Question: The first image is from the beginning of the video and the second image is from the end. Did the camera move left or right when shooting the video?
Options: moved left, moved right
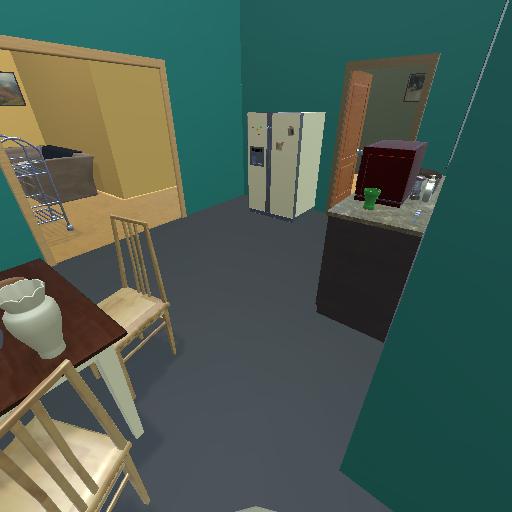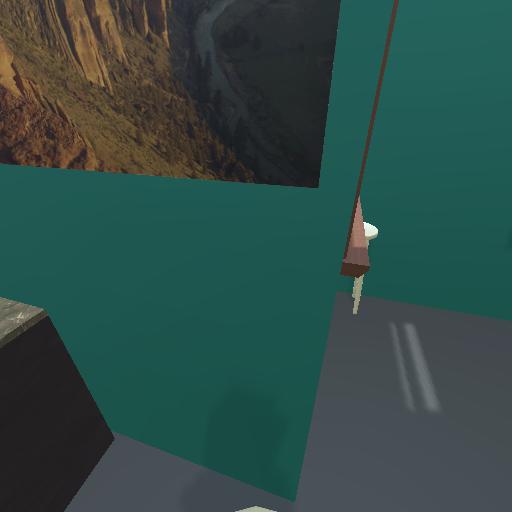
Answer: moved left